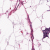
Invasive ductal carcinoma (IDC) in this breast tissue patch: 0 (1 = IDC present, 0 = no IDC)